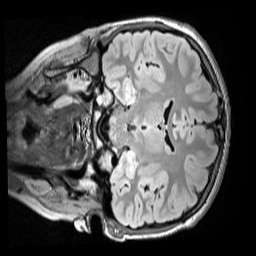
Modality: FLAIR
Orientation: coronal
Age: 10
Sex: male
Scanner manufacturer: siemens
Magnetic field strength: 3 T
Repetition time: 5 s
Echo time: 0.388 s